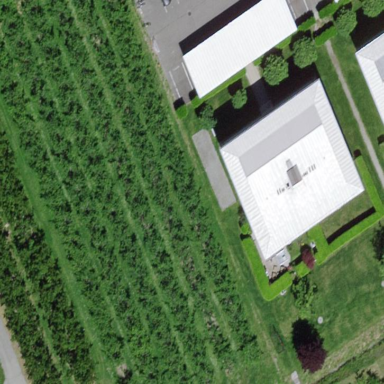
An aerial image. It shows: Orchard.